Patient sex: M
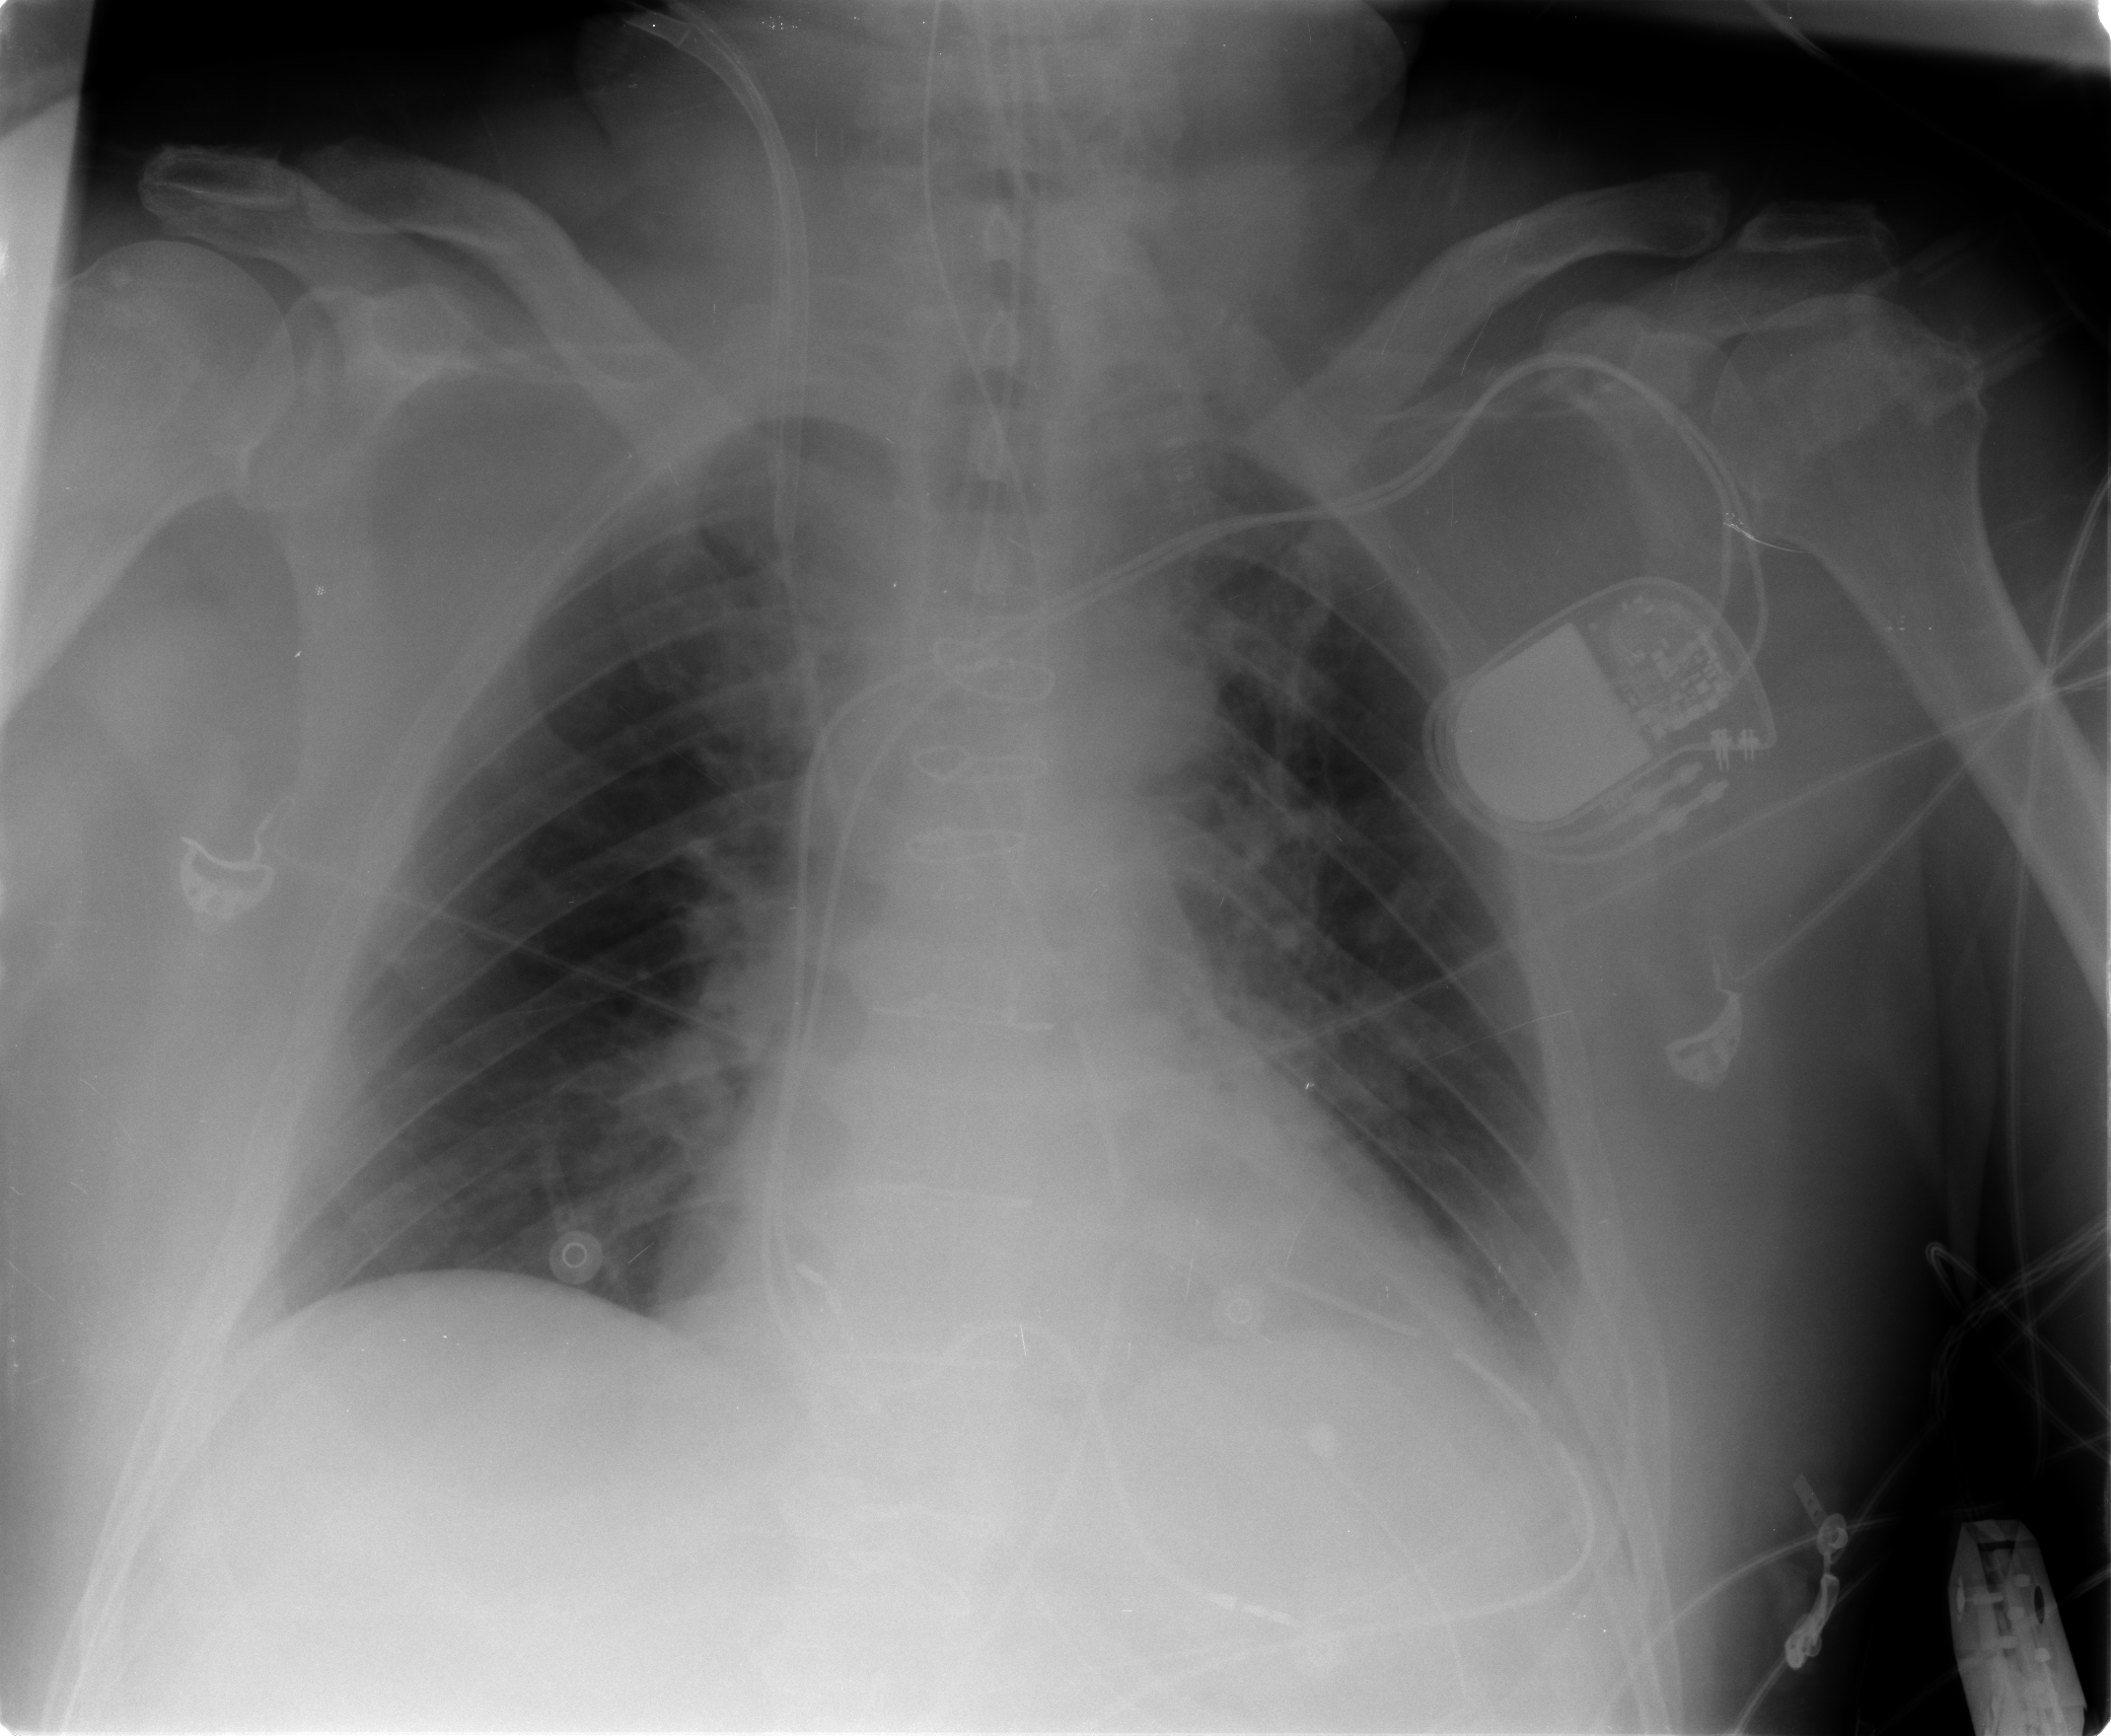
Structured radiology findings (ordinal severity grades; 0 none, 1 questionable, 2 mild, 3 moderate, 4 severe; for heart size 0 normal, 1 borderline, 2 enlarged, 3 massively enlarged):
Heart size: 1
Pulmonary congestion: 2
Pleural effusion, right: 1
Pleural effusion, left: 2
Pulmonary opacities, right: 0
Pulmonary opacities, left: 2
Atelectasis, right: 2
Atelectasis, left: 2